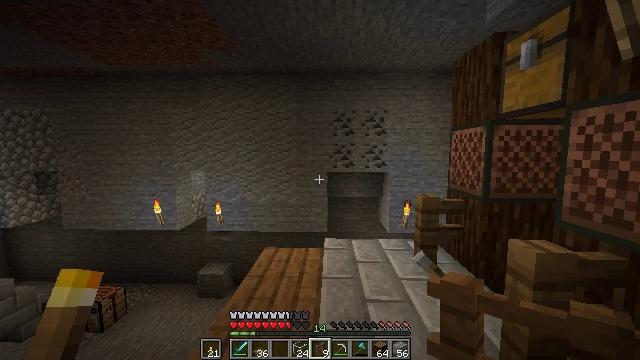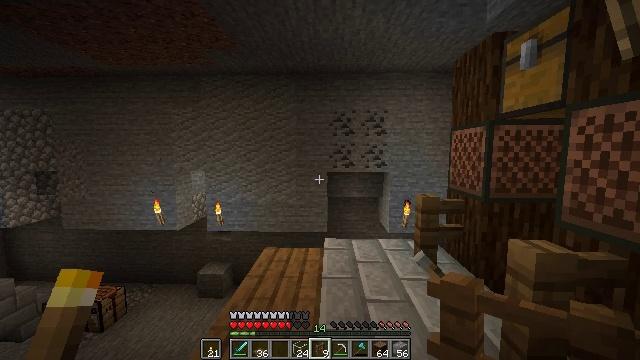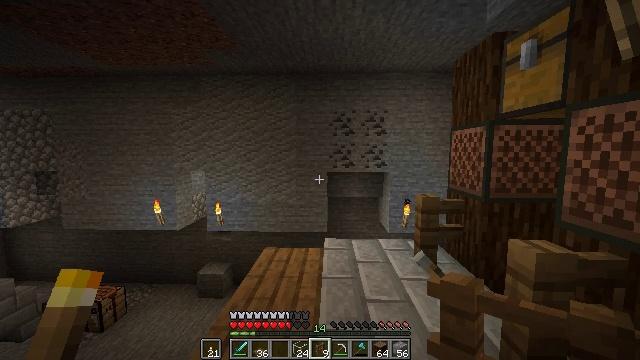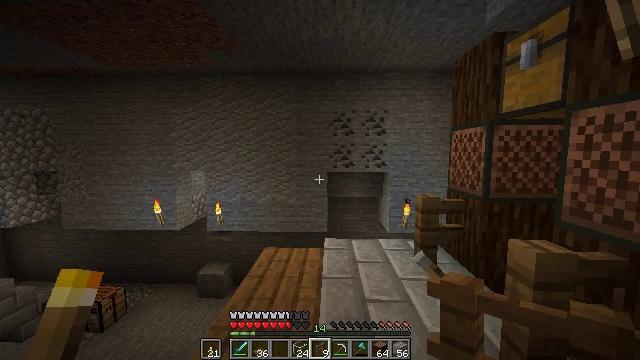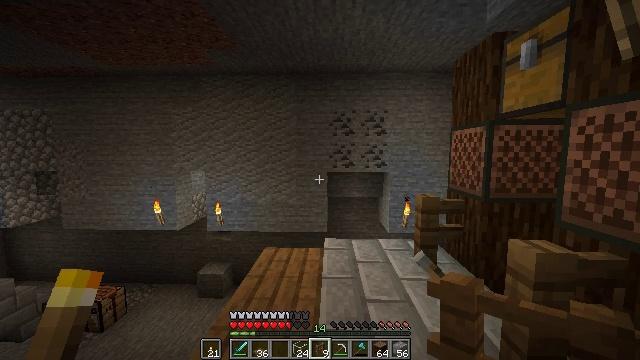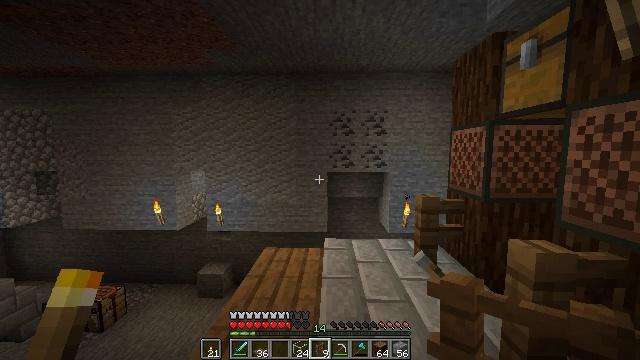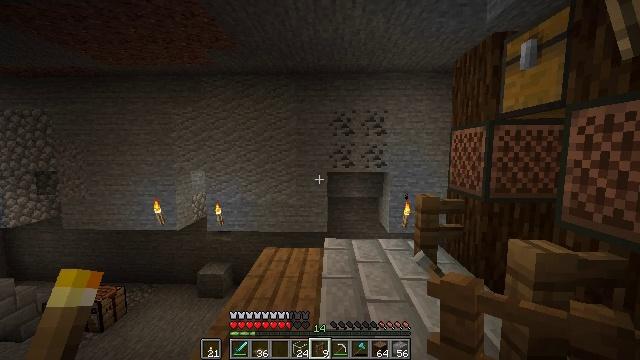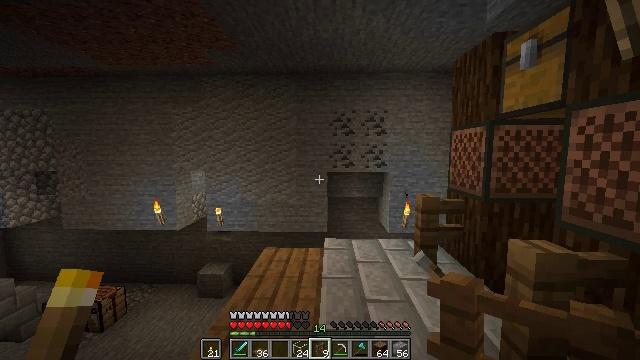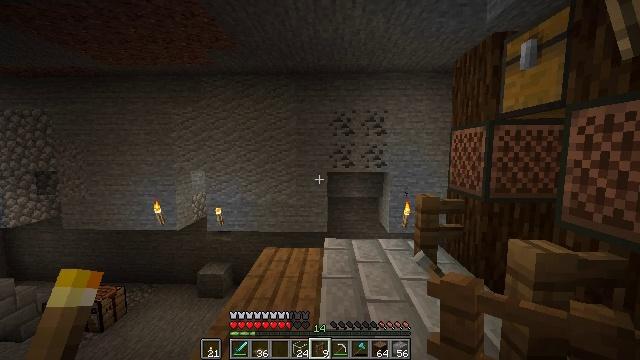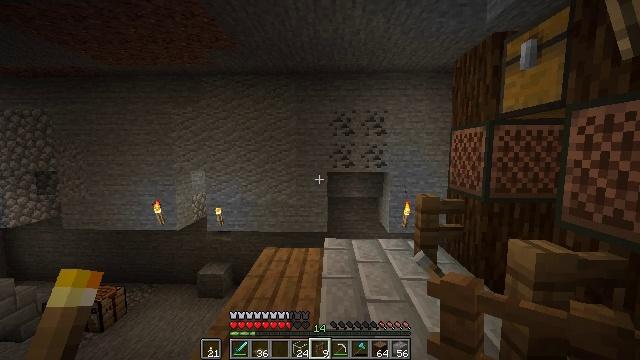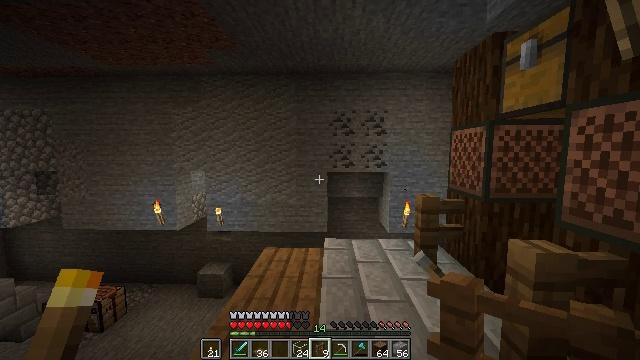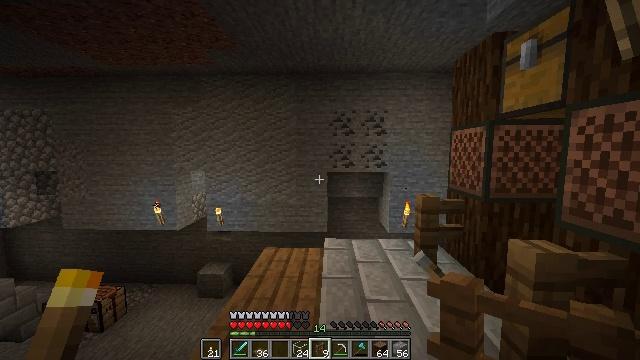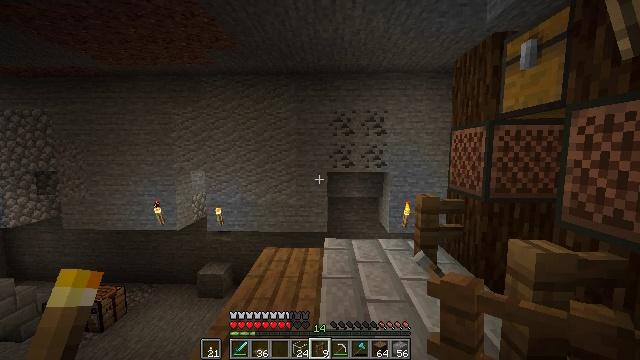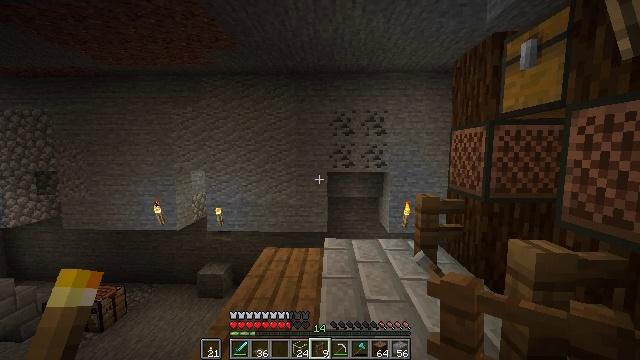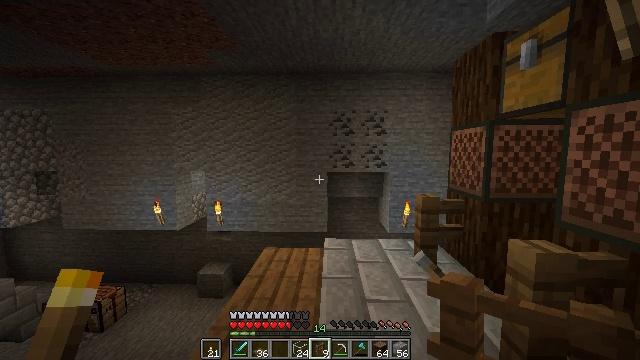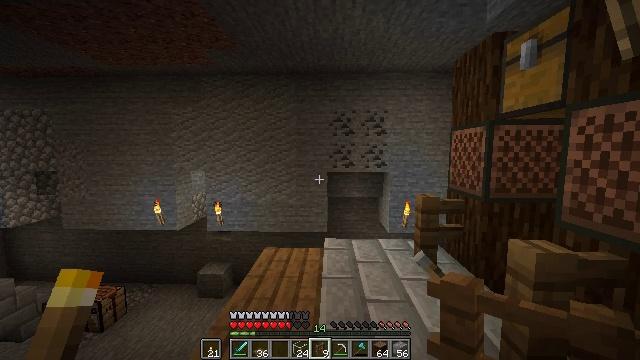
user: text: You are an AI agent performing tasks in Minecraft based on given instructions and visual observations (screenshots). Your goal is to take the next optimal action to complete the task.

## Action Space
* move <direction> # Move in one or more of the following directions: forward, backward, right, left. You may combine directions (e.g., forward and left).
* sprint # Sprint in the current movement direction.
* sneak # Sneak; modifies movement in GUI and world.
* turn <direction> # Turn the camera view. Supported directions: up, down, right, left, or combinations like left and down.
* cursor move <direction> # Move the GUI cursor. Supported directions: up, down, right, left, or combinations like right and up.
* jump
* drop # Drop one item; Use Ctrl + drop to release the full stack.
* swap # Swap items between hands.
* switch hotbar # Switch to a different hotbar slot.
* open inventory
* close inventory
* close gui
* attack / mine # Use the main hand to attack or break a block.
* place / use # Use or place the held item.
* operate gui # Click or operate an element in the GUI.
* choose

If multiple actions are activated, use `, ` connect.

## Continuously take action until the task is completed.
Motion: motion action
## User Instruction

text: Craft some spruce stairs.
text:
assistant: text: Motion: no_op
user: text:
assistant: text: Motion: no_op
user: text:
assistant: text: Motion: no_op
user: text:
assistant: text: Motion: no_op
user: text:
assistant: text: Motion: no_op
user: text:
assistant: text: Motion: no_op
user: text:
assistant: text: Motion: no_op
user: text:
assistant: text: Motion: no_op
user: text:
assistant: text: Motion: no_op
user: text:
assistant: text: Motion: no_op
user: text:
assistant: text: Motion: no_op
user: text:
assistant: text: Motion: no_op
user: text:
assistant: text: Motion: no_op
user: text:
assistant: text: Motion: no_op
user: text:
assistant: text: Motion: no_op
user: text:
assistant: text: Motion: no_op
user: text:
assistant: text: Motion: no_op
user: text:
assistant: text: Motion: no_op
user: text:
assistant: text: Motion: no_op
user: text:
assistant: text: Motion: no_op
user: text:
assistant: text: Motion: no_op
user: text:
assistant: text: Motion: no_op
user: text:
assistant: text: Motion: no_op
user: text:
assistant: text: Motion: no_op
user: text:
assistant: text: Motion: no_op
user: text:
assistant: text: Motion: no_op
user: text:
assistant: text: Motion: no_op
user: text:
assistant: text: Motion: no_op
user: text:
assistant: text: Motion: no_op
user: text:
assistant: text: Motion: no_op